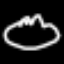
Label: frog